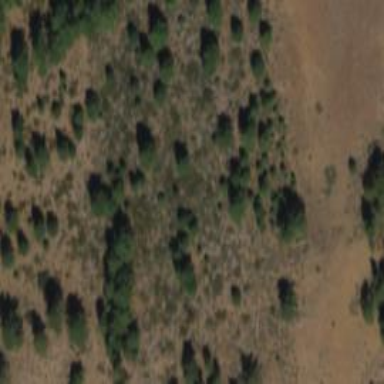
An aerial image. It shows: Evergreen woodland with needle-leaved trees.